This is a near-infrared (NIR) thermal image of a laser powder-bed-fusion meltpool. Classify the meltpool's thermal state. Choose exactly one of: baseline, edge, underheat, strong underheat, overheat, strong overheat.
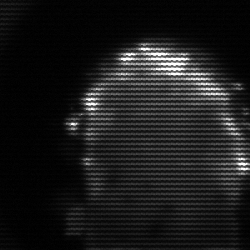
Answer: baseline